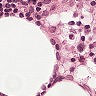
Metastatic tissue present: no